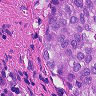
Metastatic tissue present: yes